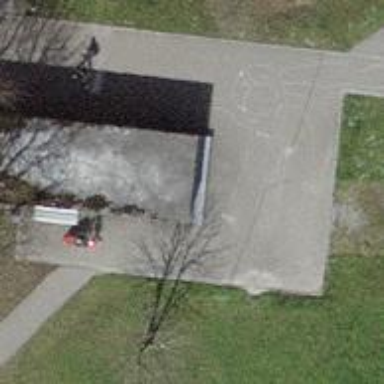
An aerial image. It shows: Bench.